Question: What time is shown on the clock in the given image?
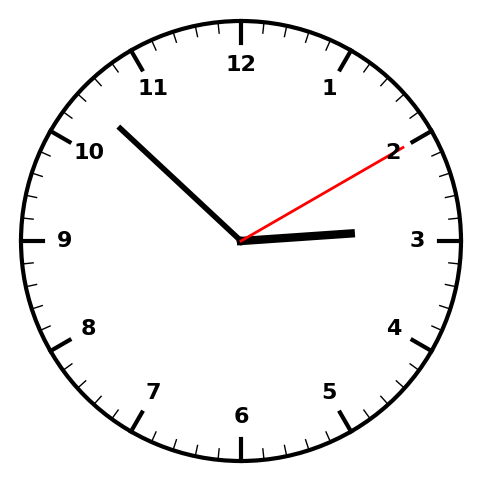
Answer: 02:52:10